Aerial crown-view tile of a tropical tree (Barro Colorado Island, Panama), acquired 20240716:
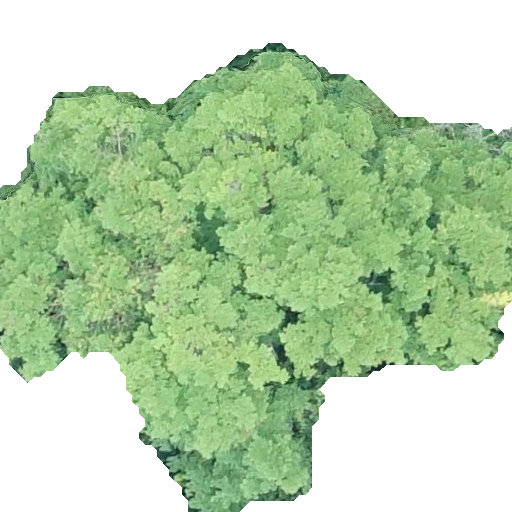
Species: Terminalia amazonia
GBIF accepted scientific name: Terminalia amazonica
Crown area: 259.766 m²